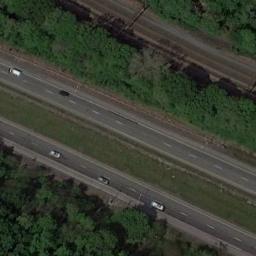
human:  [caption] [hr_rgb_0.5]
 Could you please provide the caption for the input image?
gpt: The freeway goes through the forest with some cars .

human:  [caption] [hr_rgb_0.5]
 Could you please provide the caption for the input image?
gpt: There are few cars on the motorway .

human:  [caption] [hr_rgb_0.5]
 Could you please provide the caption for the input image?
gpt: There are large green forests around the freeway and there are many cars on the freeway .

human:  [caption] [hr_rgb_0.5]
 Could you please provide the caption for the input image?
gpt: Some straight freeways go through the forest with many dark green trees .

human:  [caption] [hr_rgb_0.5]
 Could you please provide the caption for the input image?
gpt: There are green lawns and some green trees beside the freeway .